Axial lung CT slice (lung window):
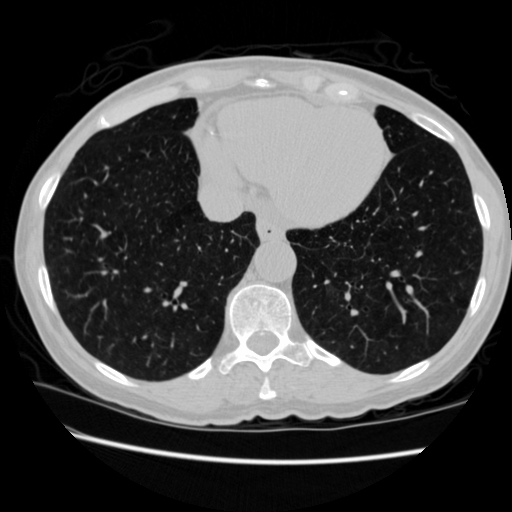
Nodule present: no